Interaction volume radius: 5 \u00c5
Interaction volume height: 25 \u00c5
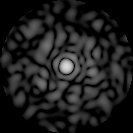
Disorder parameter: 0.8001